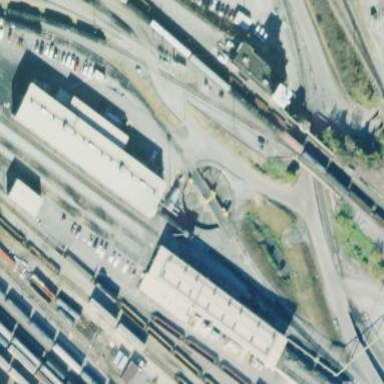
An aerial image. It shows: Workshop building located near railway.